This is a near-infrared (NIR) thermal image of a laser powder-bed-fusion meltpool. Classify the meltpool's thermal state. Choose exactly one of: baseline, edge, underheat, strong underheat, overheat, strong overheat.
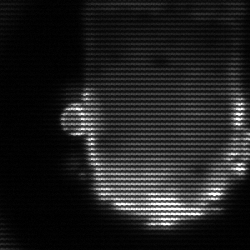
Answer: baseline